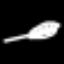
Label: leaf